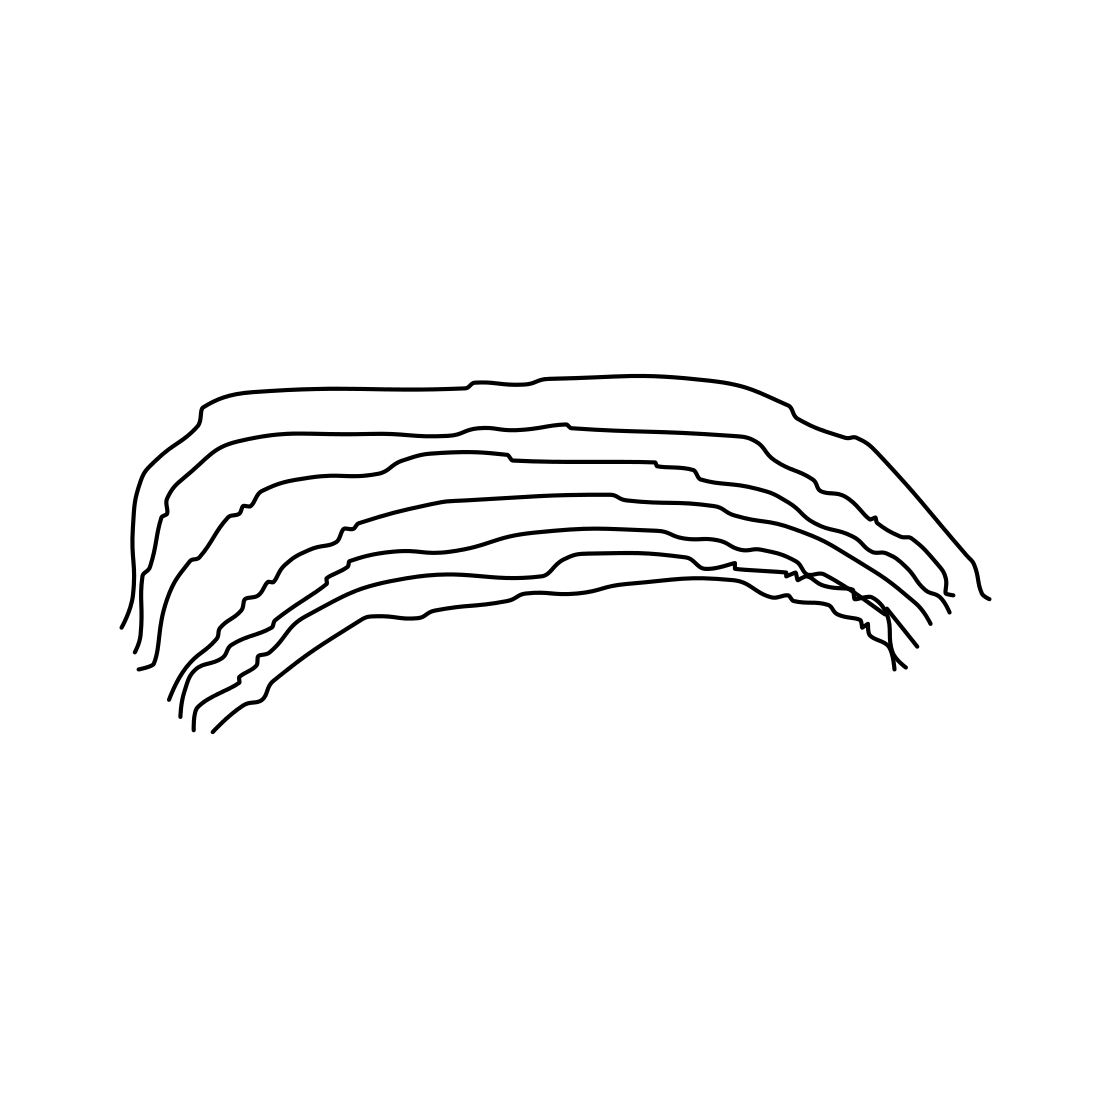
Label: rainbow